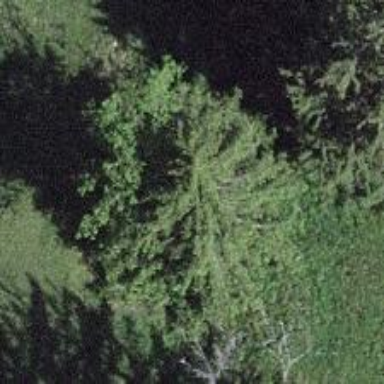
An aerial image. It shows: Beautiful tree in nature.